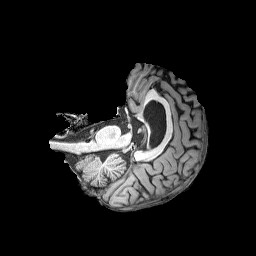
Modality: T1w
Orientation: axial
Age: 70
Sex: male
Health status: healthy